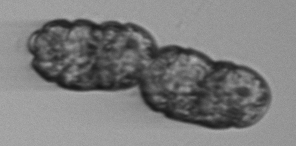
Label: Margalefidinium